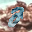
Label: 2